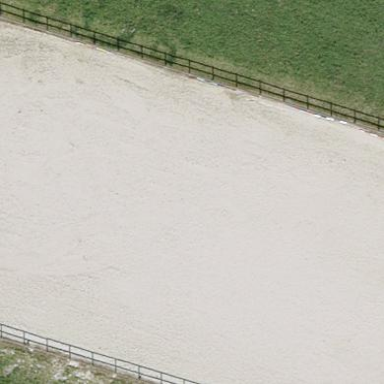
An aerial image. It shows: Equestrian sports pitch with sandy surface for leisure land activities.